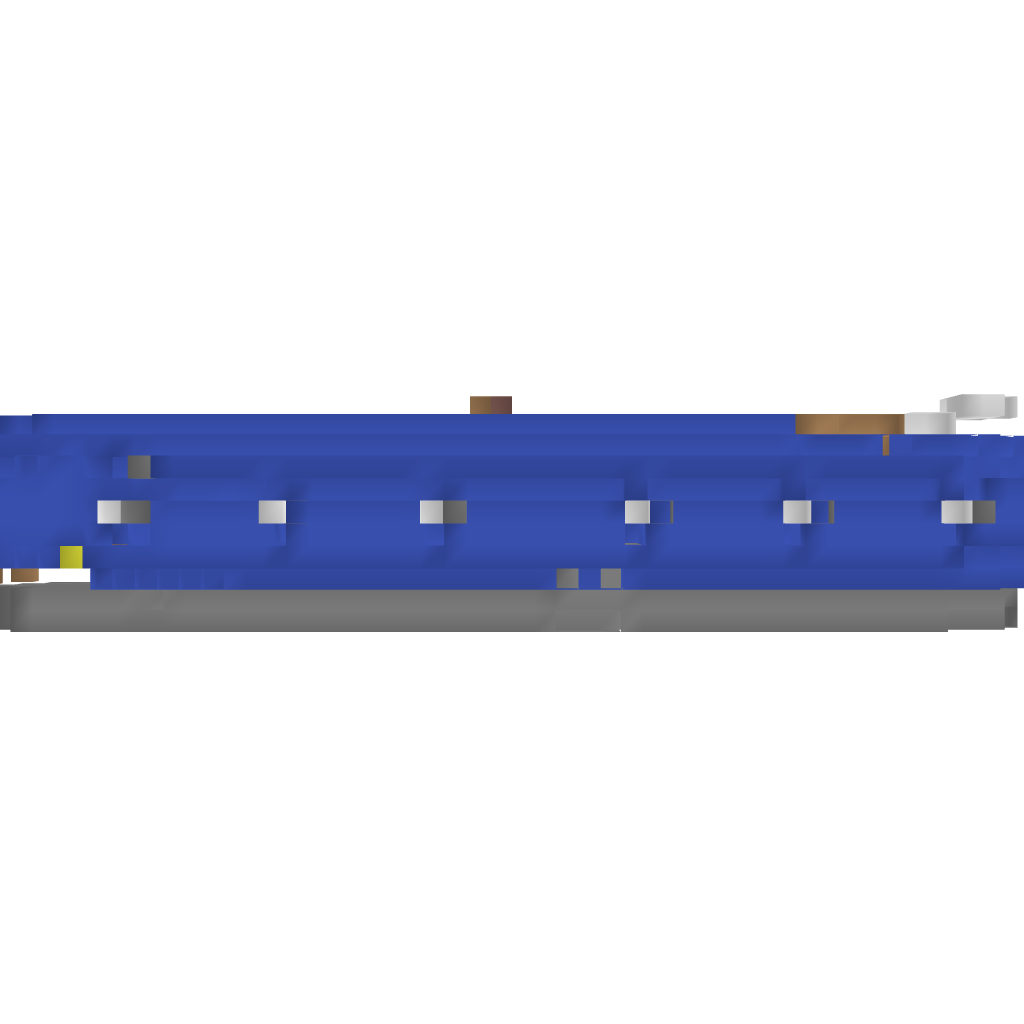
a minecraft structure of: Subersible Torpedo Airship Tiger Shark bad low quality